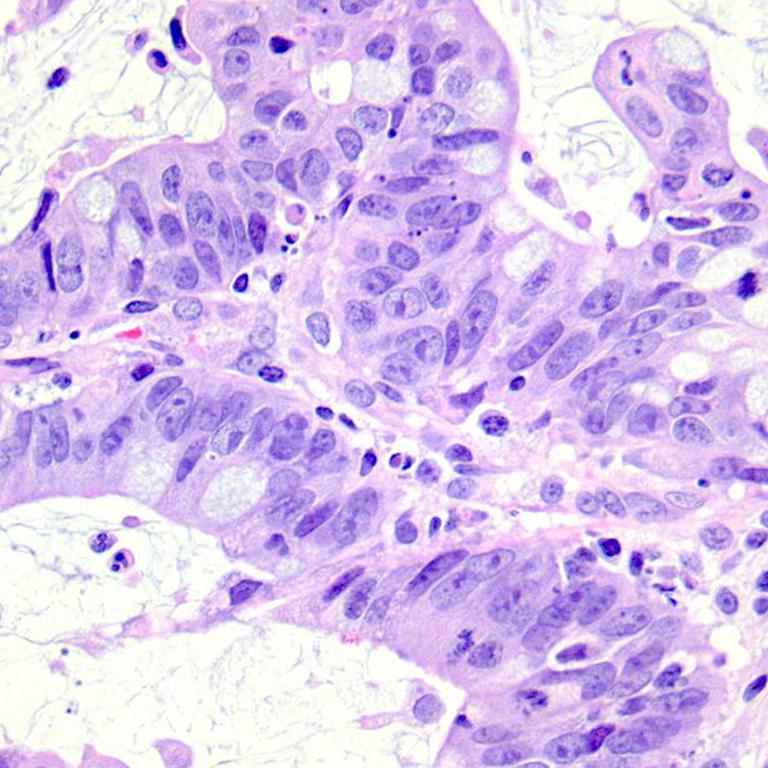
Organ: colon
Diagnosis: adenocarcinomas